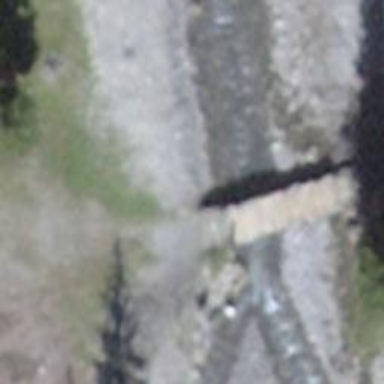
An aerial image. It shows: Track road with bridge. The surface of the road is ground and it is classified as grade3 tracktype.